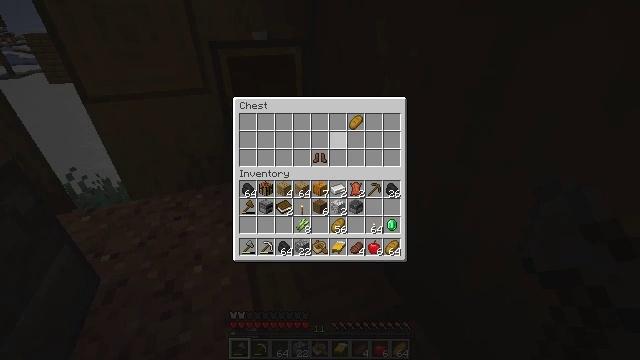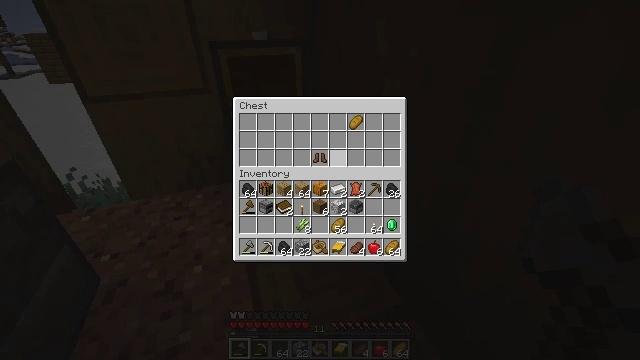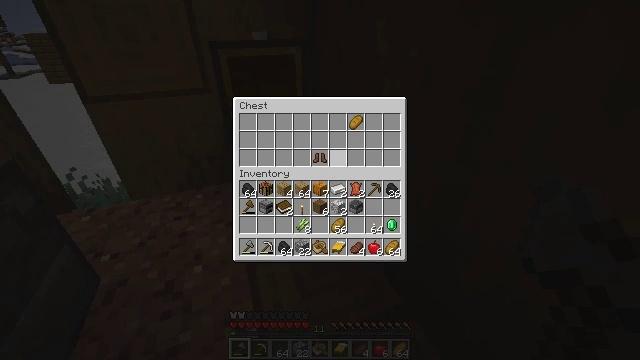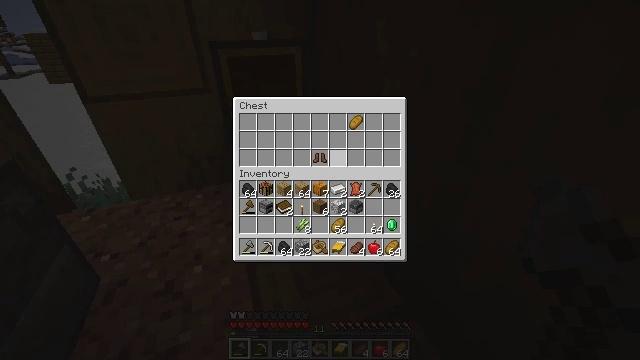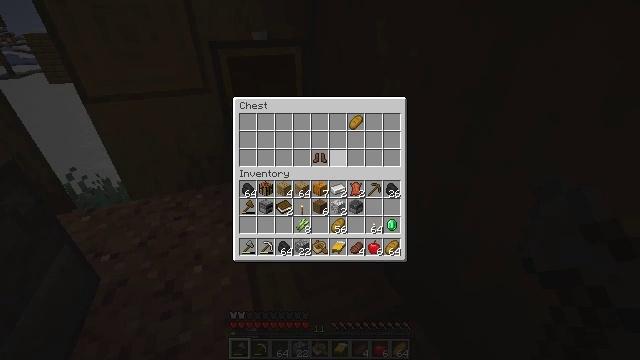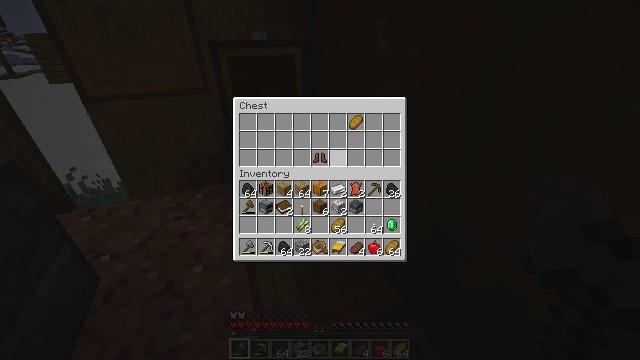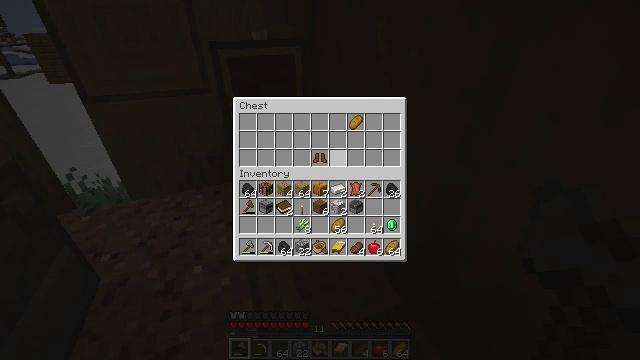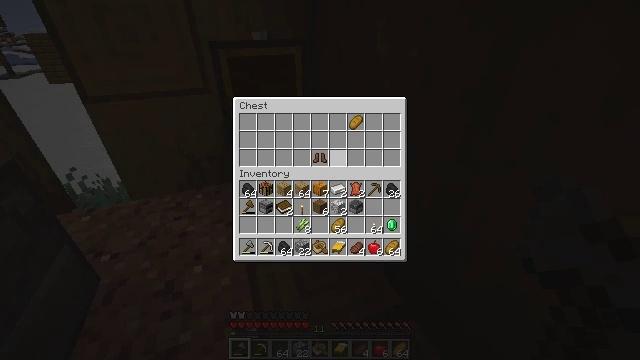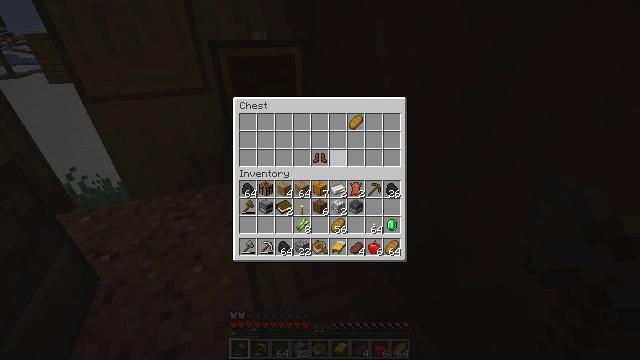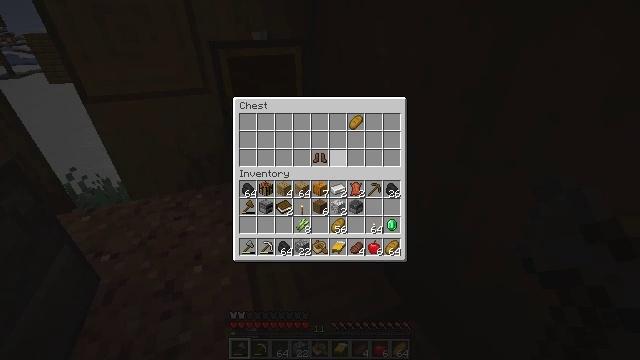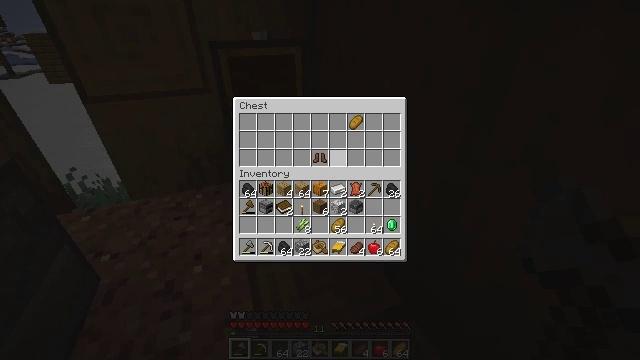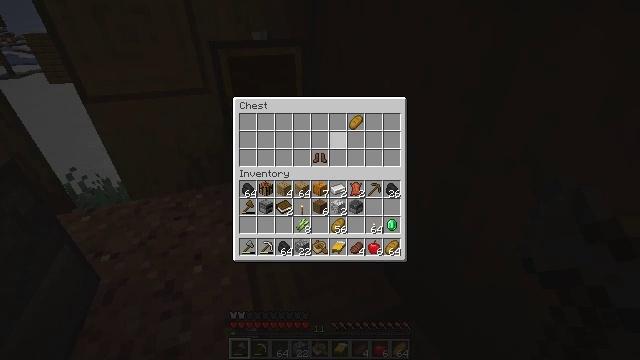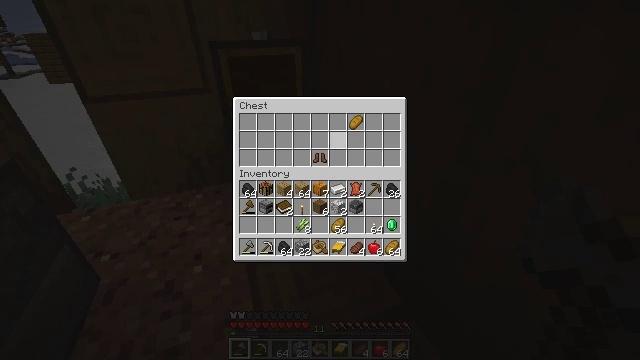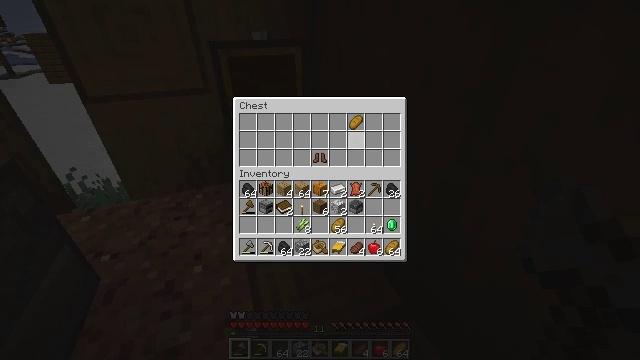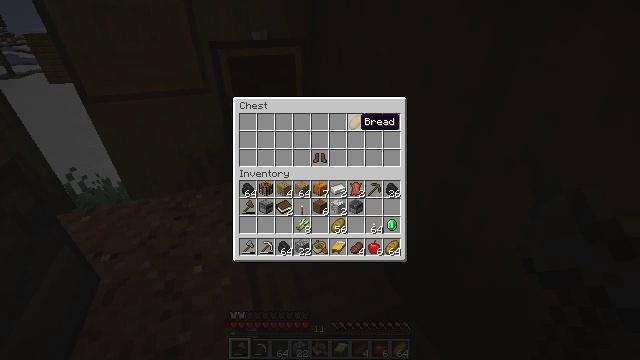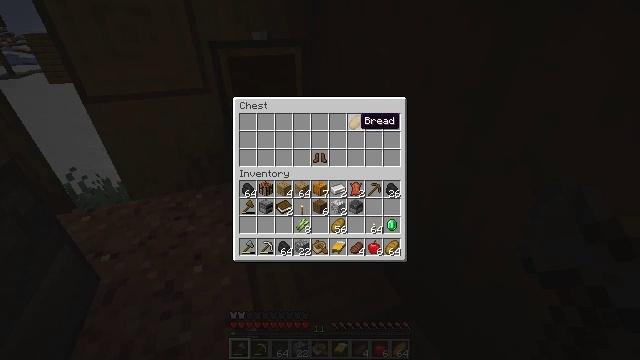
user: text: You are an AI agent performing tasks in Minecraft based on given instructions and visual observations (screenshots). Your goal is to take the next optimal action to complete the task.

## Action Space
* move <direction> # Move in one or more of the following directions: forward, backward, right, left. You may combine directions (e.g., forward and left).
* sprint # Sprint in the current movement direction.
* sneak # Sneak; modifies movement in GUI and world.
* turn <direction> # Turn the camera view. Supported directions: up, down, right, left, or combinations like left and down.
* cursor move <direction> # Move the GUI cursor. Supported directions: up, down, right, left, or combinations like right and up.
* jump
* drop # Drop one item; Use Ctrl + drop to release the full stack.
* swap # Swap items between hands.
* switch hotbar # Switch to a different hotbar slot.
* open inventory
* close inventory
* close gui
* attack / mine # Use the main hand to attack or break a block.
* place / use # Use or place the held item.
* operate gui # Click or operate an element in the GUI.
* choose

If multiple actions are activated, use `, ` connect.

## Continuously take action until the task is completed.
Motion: motion action
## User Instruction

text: Retrieve the lantern for relighting.
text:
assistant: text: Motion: no_op
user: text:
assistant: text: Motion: no_op
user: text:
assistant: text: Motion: no_op
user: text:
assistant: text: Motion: no_op
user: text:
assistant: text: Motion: no_op
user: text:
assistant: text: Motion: no_op
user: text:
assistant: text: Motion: no_op
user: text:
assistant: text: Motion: no_op
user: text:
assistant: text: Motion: no_op
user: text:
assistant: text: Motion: no_op
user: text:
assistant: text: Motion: no_op
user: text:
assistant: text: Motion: cursor move right
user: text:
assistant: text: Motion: no_op
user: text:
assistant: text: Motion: no_op
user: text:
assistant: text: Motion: no_op
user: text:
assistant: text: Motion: no_op
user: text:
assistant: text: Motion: sneak
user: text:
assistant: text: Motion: sneak
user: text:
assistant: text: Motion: sneak, operate gui
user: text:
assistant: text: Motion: sneak, operate gui
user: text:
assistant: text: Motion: sneak, operate gui
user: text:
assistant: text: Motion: sneak
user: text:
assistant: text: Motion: no_op
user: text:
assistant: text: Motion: no_op
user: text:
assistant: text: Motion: close gui
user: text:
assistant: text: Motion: no_op
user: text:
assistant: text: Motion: no_op
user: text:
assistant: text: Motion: no_op
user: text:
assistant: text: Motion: no_op
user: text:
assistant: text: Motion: no_op